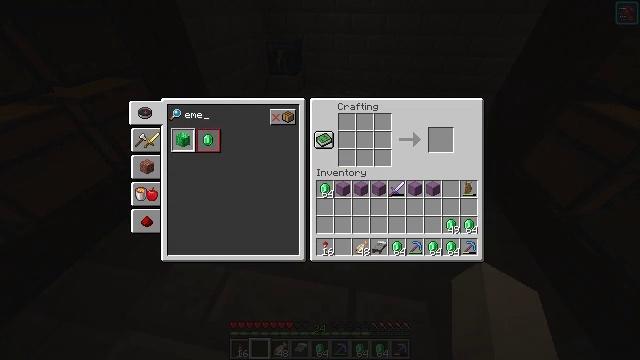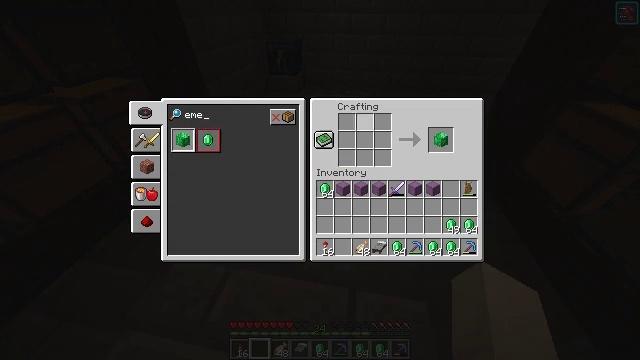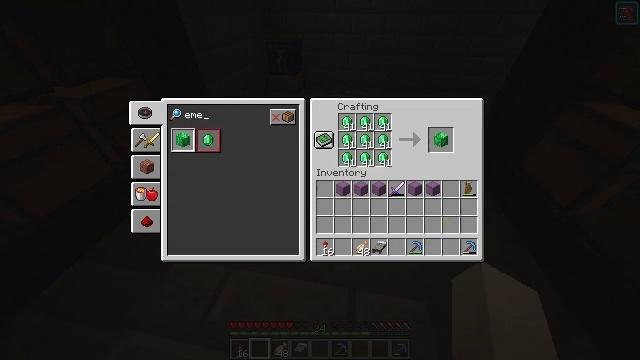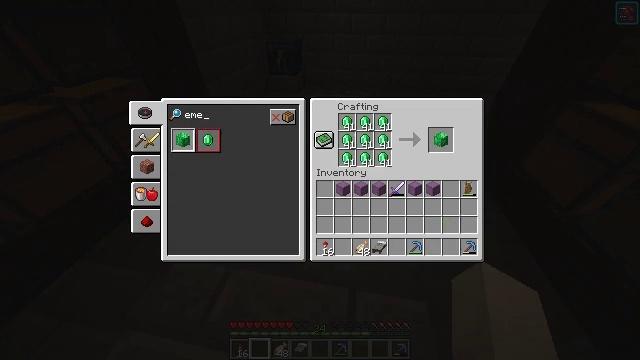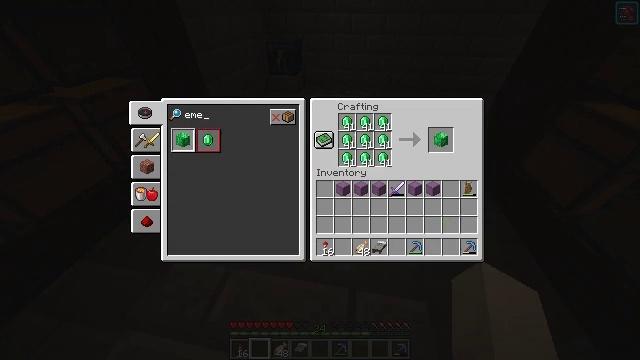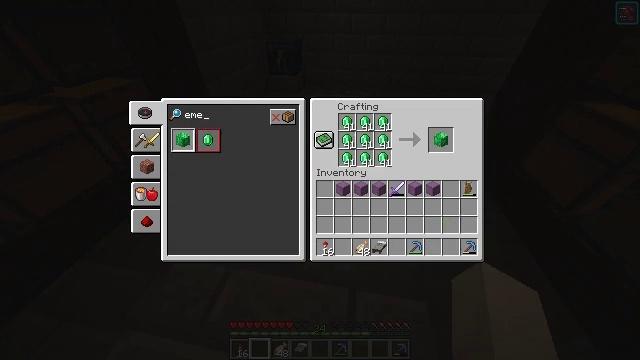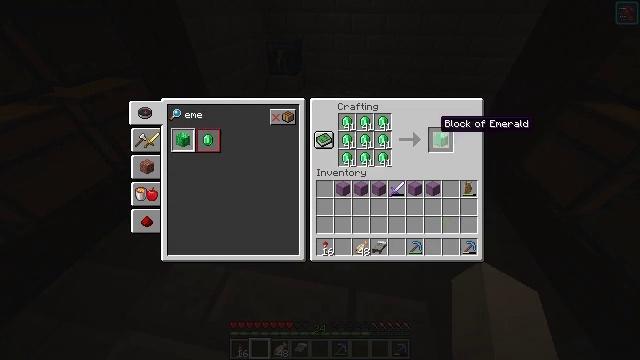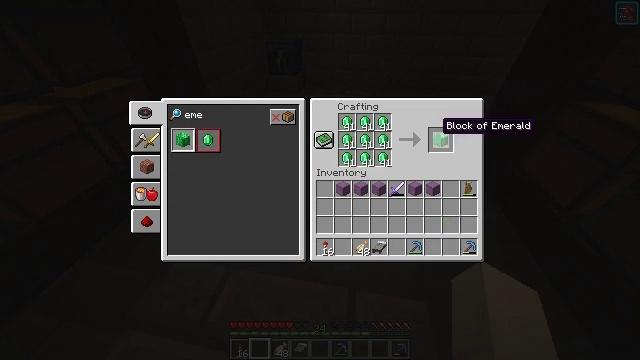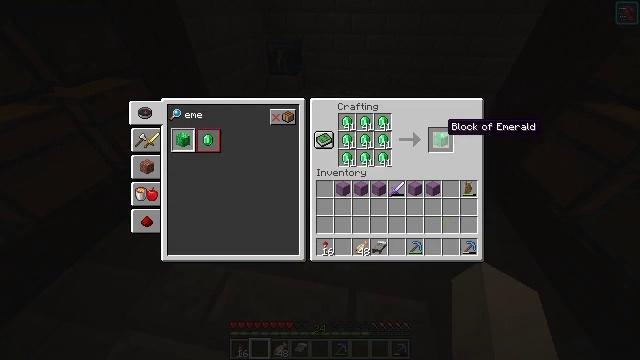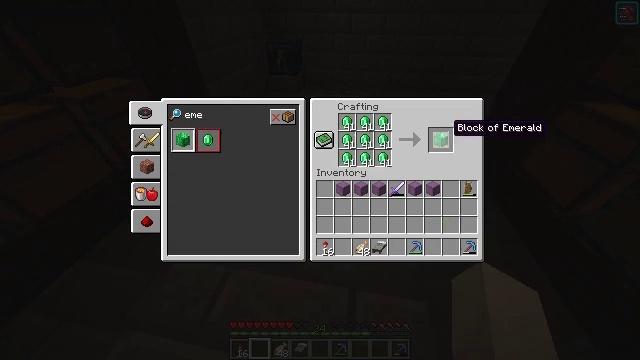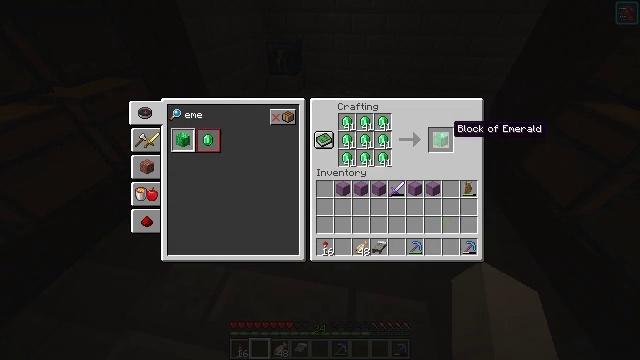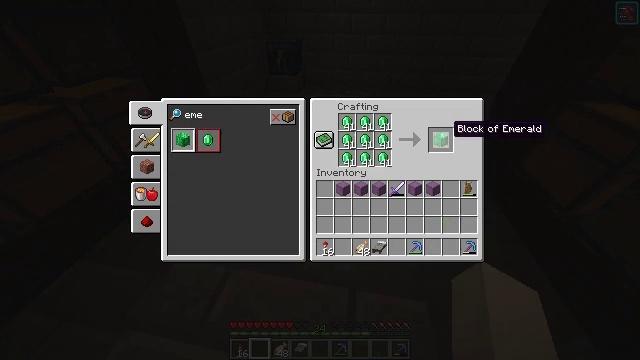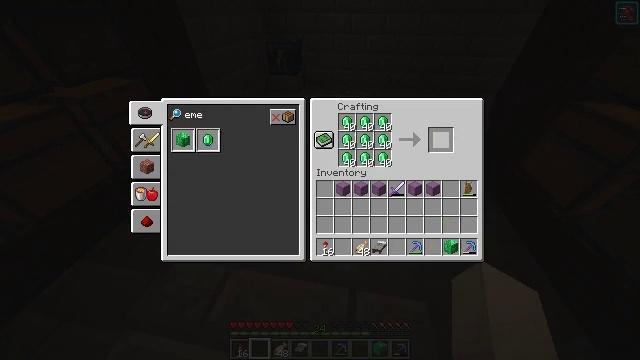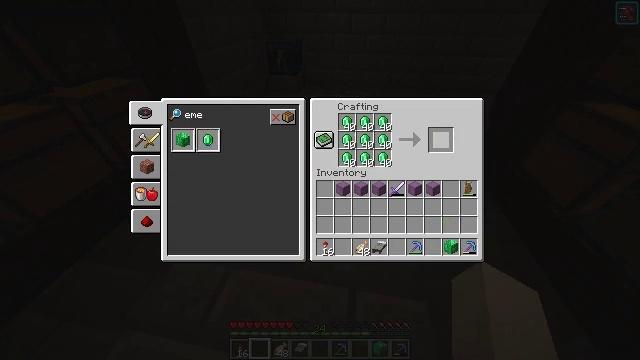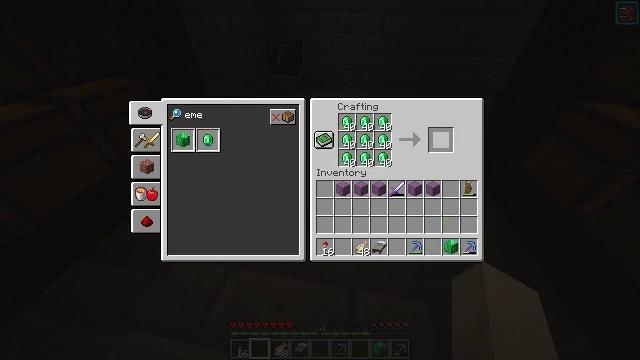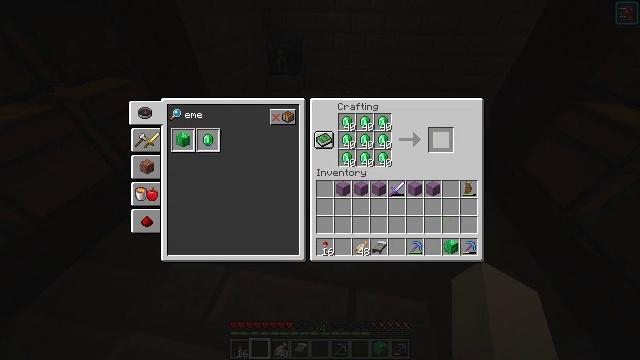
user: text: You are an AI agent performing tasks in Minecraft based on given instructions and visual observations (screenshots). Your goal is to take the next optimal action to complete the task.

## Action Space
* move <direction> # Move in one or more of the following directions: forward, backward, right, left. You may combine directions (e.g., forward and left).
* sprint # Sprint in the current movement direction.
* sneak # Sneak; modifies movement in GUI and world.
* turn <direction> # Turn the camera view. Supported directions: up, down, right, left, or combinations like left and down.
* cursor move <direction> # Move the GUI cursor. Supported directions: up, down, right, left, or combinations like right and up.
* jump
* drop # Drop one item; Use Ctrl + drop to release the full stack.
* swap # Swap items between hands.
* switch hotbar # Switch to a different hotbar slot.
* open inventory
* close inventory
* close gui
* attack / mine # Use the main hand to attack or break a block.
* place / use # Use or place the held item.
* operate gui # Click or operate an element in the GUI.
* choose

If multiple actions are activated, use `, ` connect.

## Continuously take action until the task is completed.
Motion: motion action
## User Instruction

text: Make an emerald block from emeralds in the crafting grid.
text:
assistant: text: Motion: sneak, cursor move right
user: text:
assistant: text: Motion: sneak, cursor move right
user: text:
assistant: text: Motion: sneak, cursor move right
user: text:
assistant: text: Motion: sneak
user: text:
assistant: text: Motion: sneak
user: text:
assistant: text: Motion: sneak, cursor move right and down
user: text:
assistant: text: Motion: sneak
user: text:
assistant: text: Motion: sneak
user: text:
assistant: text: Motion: sneak
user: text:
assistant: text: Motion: sneak
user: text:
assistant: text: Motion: sneak
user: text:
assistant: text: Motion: sneak, operate gui
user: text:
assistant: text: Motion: sneak, operate gui
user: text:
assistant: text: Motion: sneak
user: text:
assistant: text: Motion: sneak
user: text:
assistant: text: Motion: sneak
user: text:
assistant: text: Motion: no_op